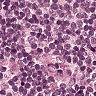
Metastatic tissue present: no